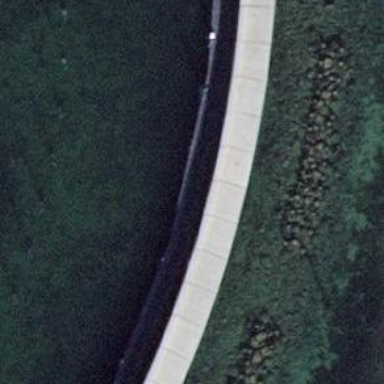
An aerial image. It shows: Man-made pier.